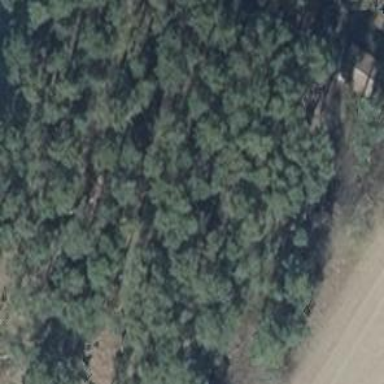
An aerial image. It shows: Forest area.